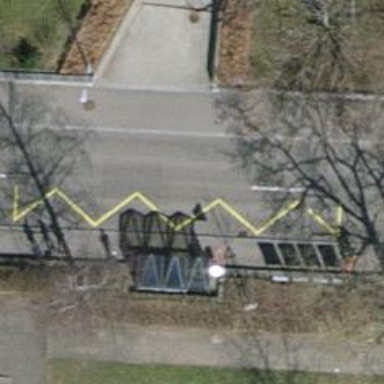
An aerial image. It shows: Bus stop with sheltered platform for public transport.